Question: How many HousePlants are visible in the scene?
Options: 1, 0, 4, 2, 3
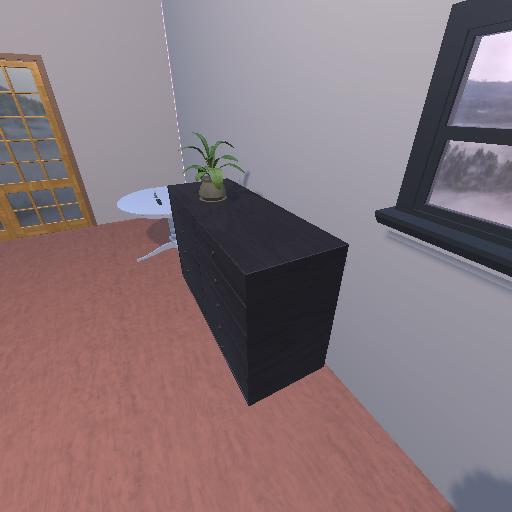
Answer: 1